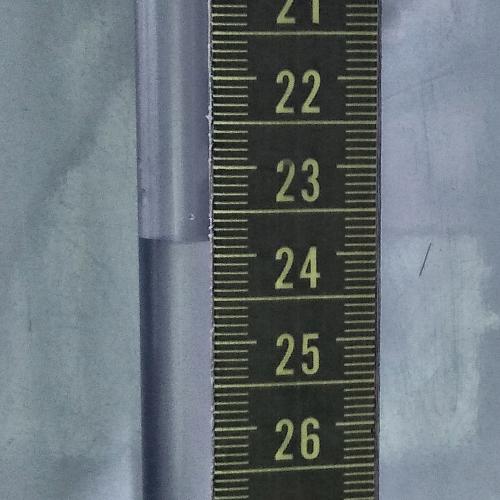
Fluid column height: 23.8 cm